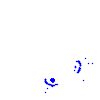
Particle: pion